Question: How would I style the "world_mill_en" map like this?
I know how to do the markers, just have to specify the longitude and latitude. How would I get rid of all the dividing lines between the continents, and change the fill such that it's just a bunch of grey dots? As far as I know, the api only lets you change it to a solid fill.
Also, how do I disable region hovering?
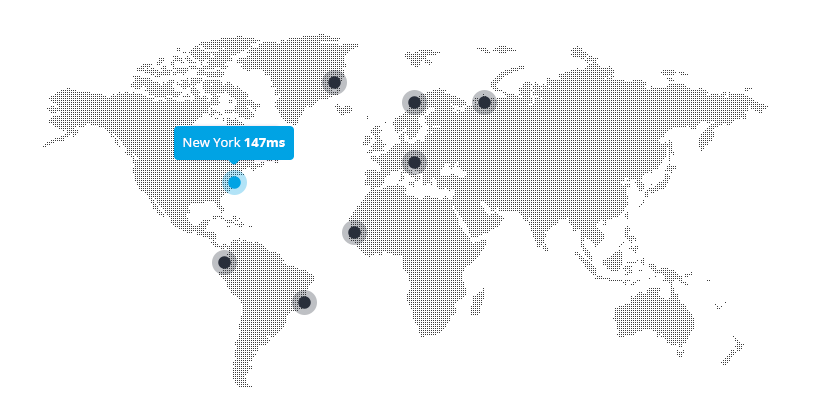
Answer: Use a pattern fill (with the image you want) for the region (doesn't require masking)
or
Use a pattern fill on a rectangle that uses a mask with the region in it
'''
<svg xmlns="http://www.w3.org/2000/svg"
xmlns:xlink="http://www.w3.org/1999/xlink"
viewBox="0 0 1000 360">
<defs>
<pattern patternUnits="userSpaceOnUse" id="pat1" x="10" y="10"
width="425" height="319">
<image width="425" height="319"
xlink:href="http://designm.ag/images/0709/wood/71.jpg" />
</pattern>
<text id="txt1" y="100" font-weight="bold" font-family="Verdana"
font-size="100">Some Text</text>
</defs>
<use width="1000" height="400" xlink:href="#txt1" fill="url(#pat1)"/>
</svg>
'''
Here's a <URL> showing how to do a simple pattern.